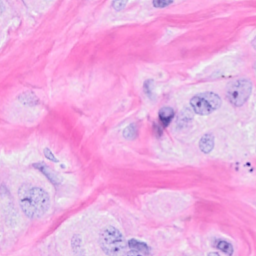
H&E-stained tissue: Breast